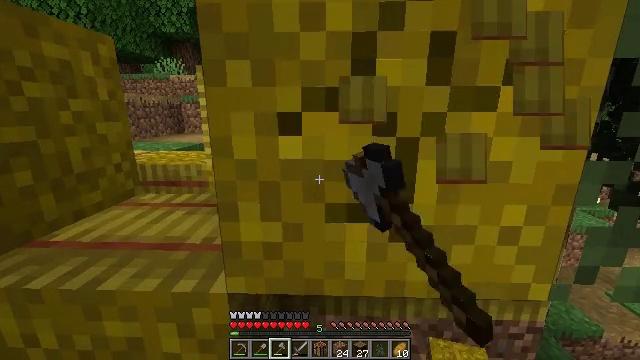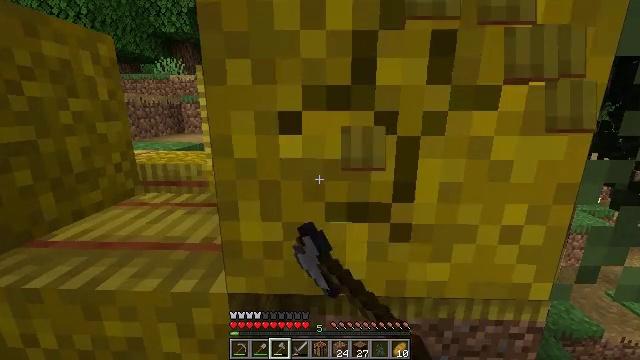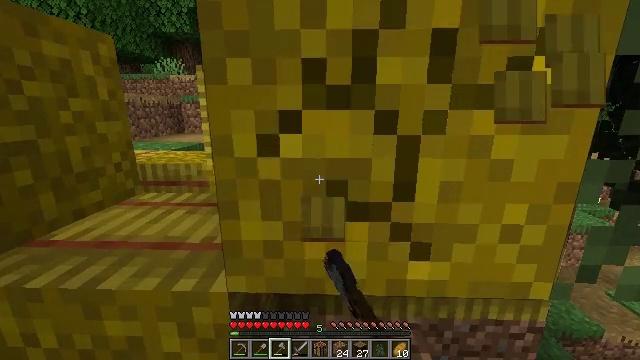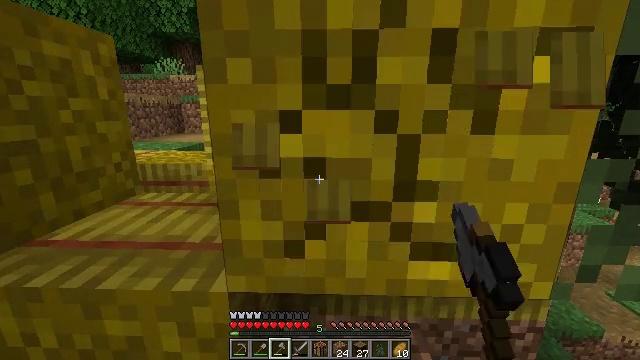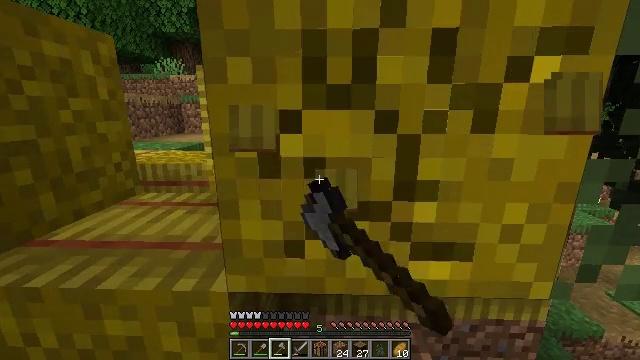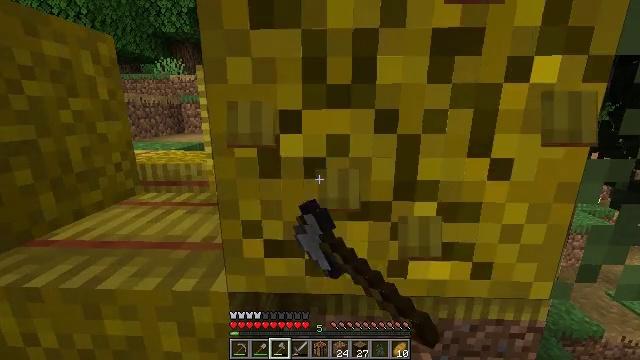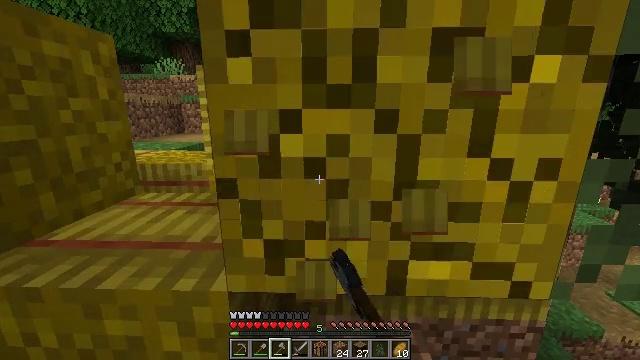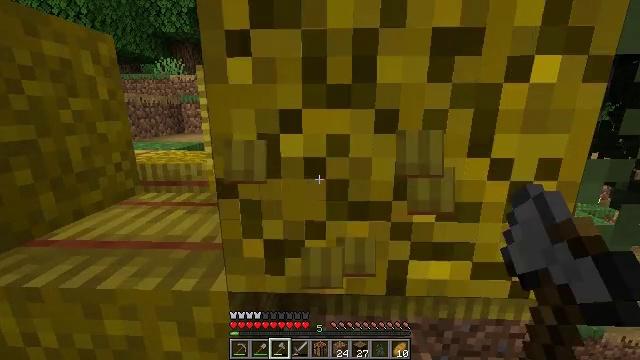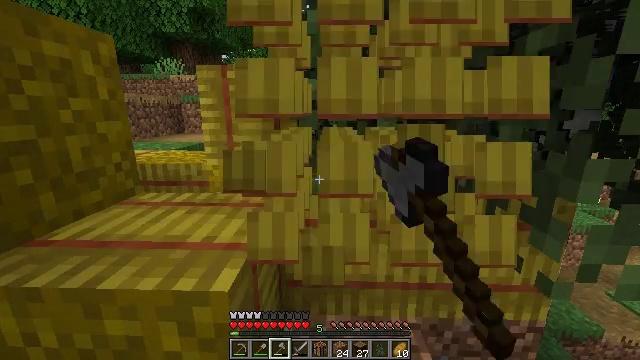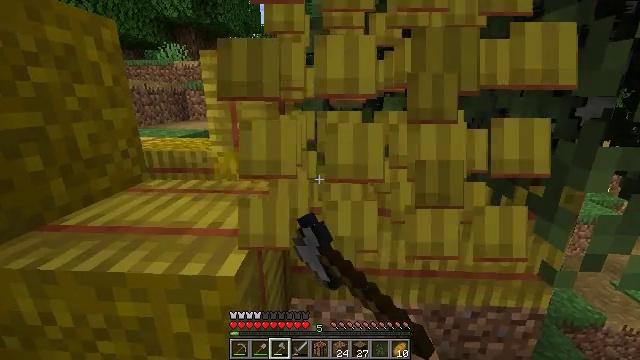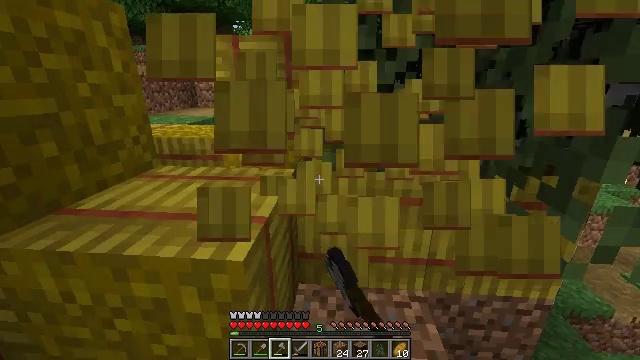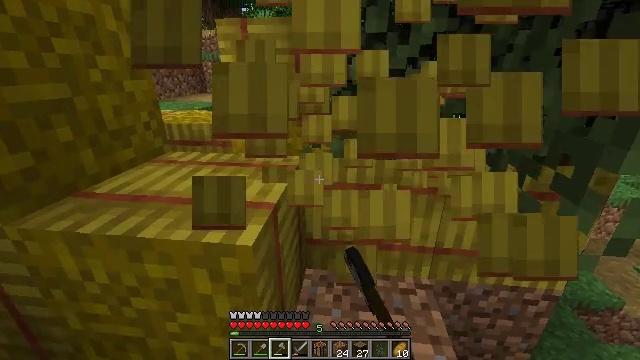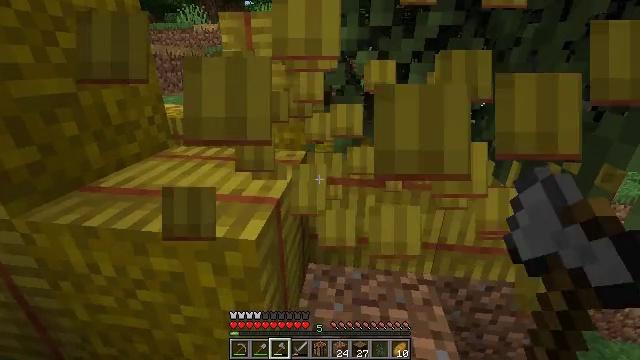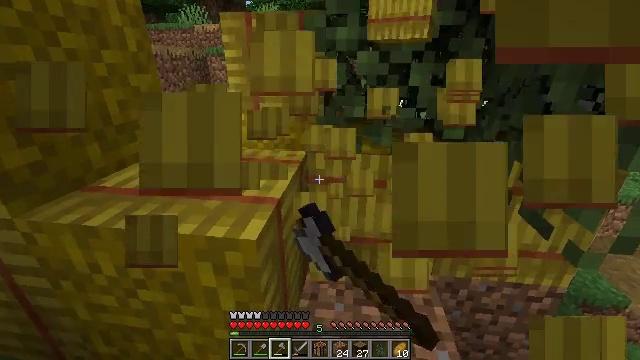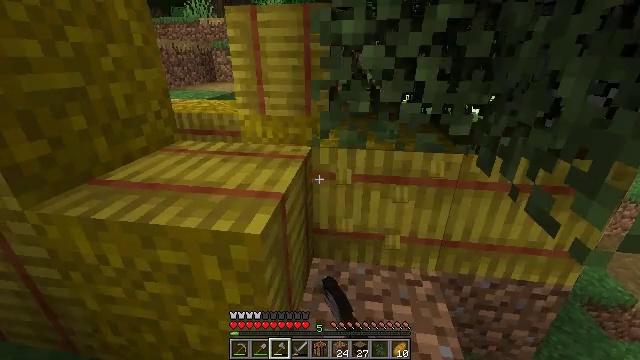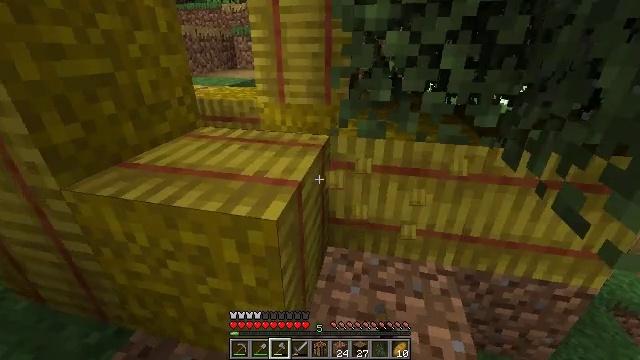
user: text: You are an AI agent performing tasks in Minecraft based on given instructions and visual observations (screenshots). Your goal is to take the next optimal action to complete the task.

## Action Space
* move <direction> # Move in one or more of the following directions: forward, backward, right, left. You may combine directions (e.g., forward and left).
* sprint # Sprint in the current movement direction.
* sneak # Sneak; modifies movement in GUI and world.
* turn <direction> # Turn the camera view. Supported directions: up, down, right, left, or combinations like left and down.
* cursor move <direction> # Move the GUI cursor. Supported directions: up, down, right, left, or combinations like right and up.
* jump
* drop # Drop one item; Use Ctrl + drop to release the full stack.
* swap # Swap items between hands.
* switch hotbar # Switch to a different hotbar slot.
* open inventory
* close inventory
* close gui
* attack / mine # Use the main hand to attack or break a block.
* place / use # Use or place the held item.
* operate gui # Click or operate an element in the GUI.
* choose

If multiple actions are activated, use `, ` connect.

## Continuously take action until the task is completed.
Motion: motion action
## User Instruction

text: Collect a hay block for crafting.
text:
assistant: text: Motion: attack / mine
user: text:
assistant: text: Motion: attack / mine
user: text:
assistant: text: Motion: attack / mine
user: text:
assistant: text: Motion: attack / mine
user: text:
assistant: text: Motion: attack / mine
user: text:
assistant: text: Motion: attack / mine
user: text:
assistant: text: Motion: attack / mine
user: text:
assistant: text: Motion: attack / mine
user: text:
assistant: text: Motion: turn left and down, attack / mine
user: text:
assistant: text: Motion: turn left and down, attack / mine
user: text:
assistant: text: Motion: turn left and down, attack / mine
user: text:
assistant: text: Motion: turn down, attack / mine
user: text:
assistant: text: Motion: attack / mine
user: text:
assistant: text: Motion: turn left and down, attack / mine
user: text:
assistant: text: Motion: turn left and down, attack / mine
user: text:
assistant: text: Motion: turn left and down, attack / mine
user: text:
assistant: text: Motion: turn left and down, attack / mine
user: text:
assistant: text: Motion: turn left, attack / mine
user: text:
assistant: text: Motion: attack / mine
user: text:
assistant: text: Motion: attack / mine
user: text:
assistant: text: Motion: attack / mine
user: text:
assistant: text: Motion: attack / mine
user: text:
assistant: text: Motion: attack / mine
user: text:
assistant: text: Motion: attack / mine
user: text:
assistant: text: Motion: attack / mine
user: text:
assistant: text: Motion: attack / mine
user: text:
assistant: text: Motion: attack / mine
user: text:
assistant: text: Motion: attack / mine
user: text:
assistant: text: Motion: attack / mine
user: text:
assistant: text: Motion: attack / mine